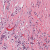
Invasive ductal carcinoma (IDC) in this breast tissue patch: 1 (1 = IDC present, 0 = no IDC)